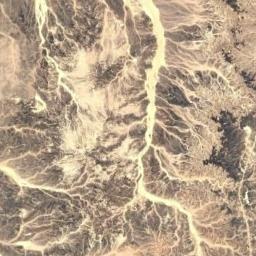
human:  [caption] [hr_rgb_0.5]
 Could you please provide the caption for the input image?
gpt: There are many roads of different lengths in the mountains .

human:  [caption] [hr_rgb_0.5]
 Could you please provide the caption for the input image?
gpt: The mountain with clear lines come into sight .

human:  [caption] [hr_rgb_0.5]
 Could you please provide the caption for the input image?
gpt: There is a cliff in the mountains .

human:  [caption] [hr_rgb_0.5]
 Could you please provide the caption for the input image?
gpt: The mountain consists of some ridges and valleys and its rocks are yellow .

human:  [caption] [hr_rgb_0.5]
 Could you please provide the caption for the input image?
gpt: There are some ridges and rivers on the brown mountain .